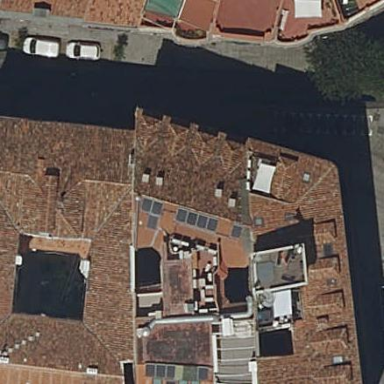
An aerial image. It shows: Building with brown roof and red exterior.